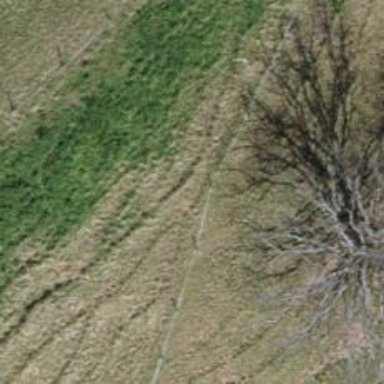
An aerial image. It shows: Beautiful tree in nature.